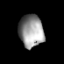
Tissue: prostate
Cell type: T cells
Senescence score: 0.7057
Nuclear area (px): 778
Mean DAPI intensity: 150.67